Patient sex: F
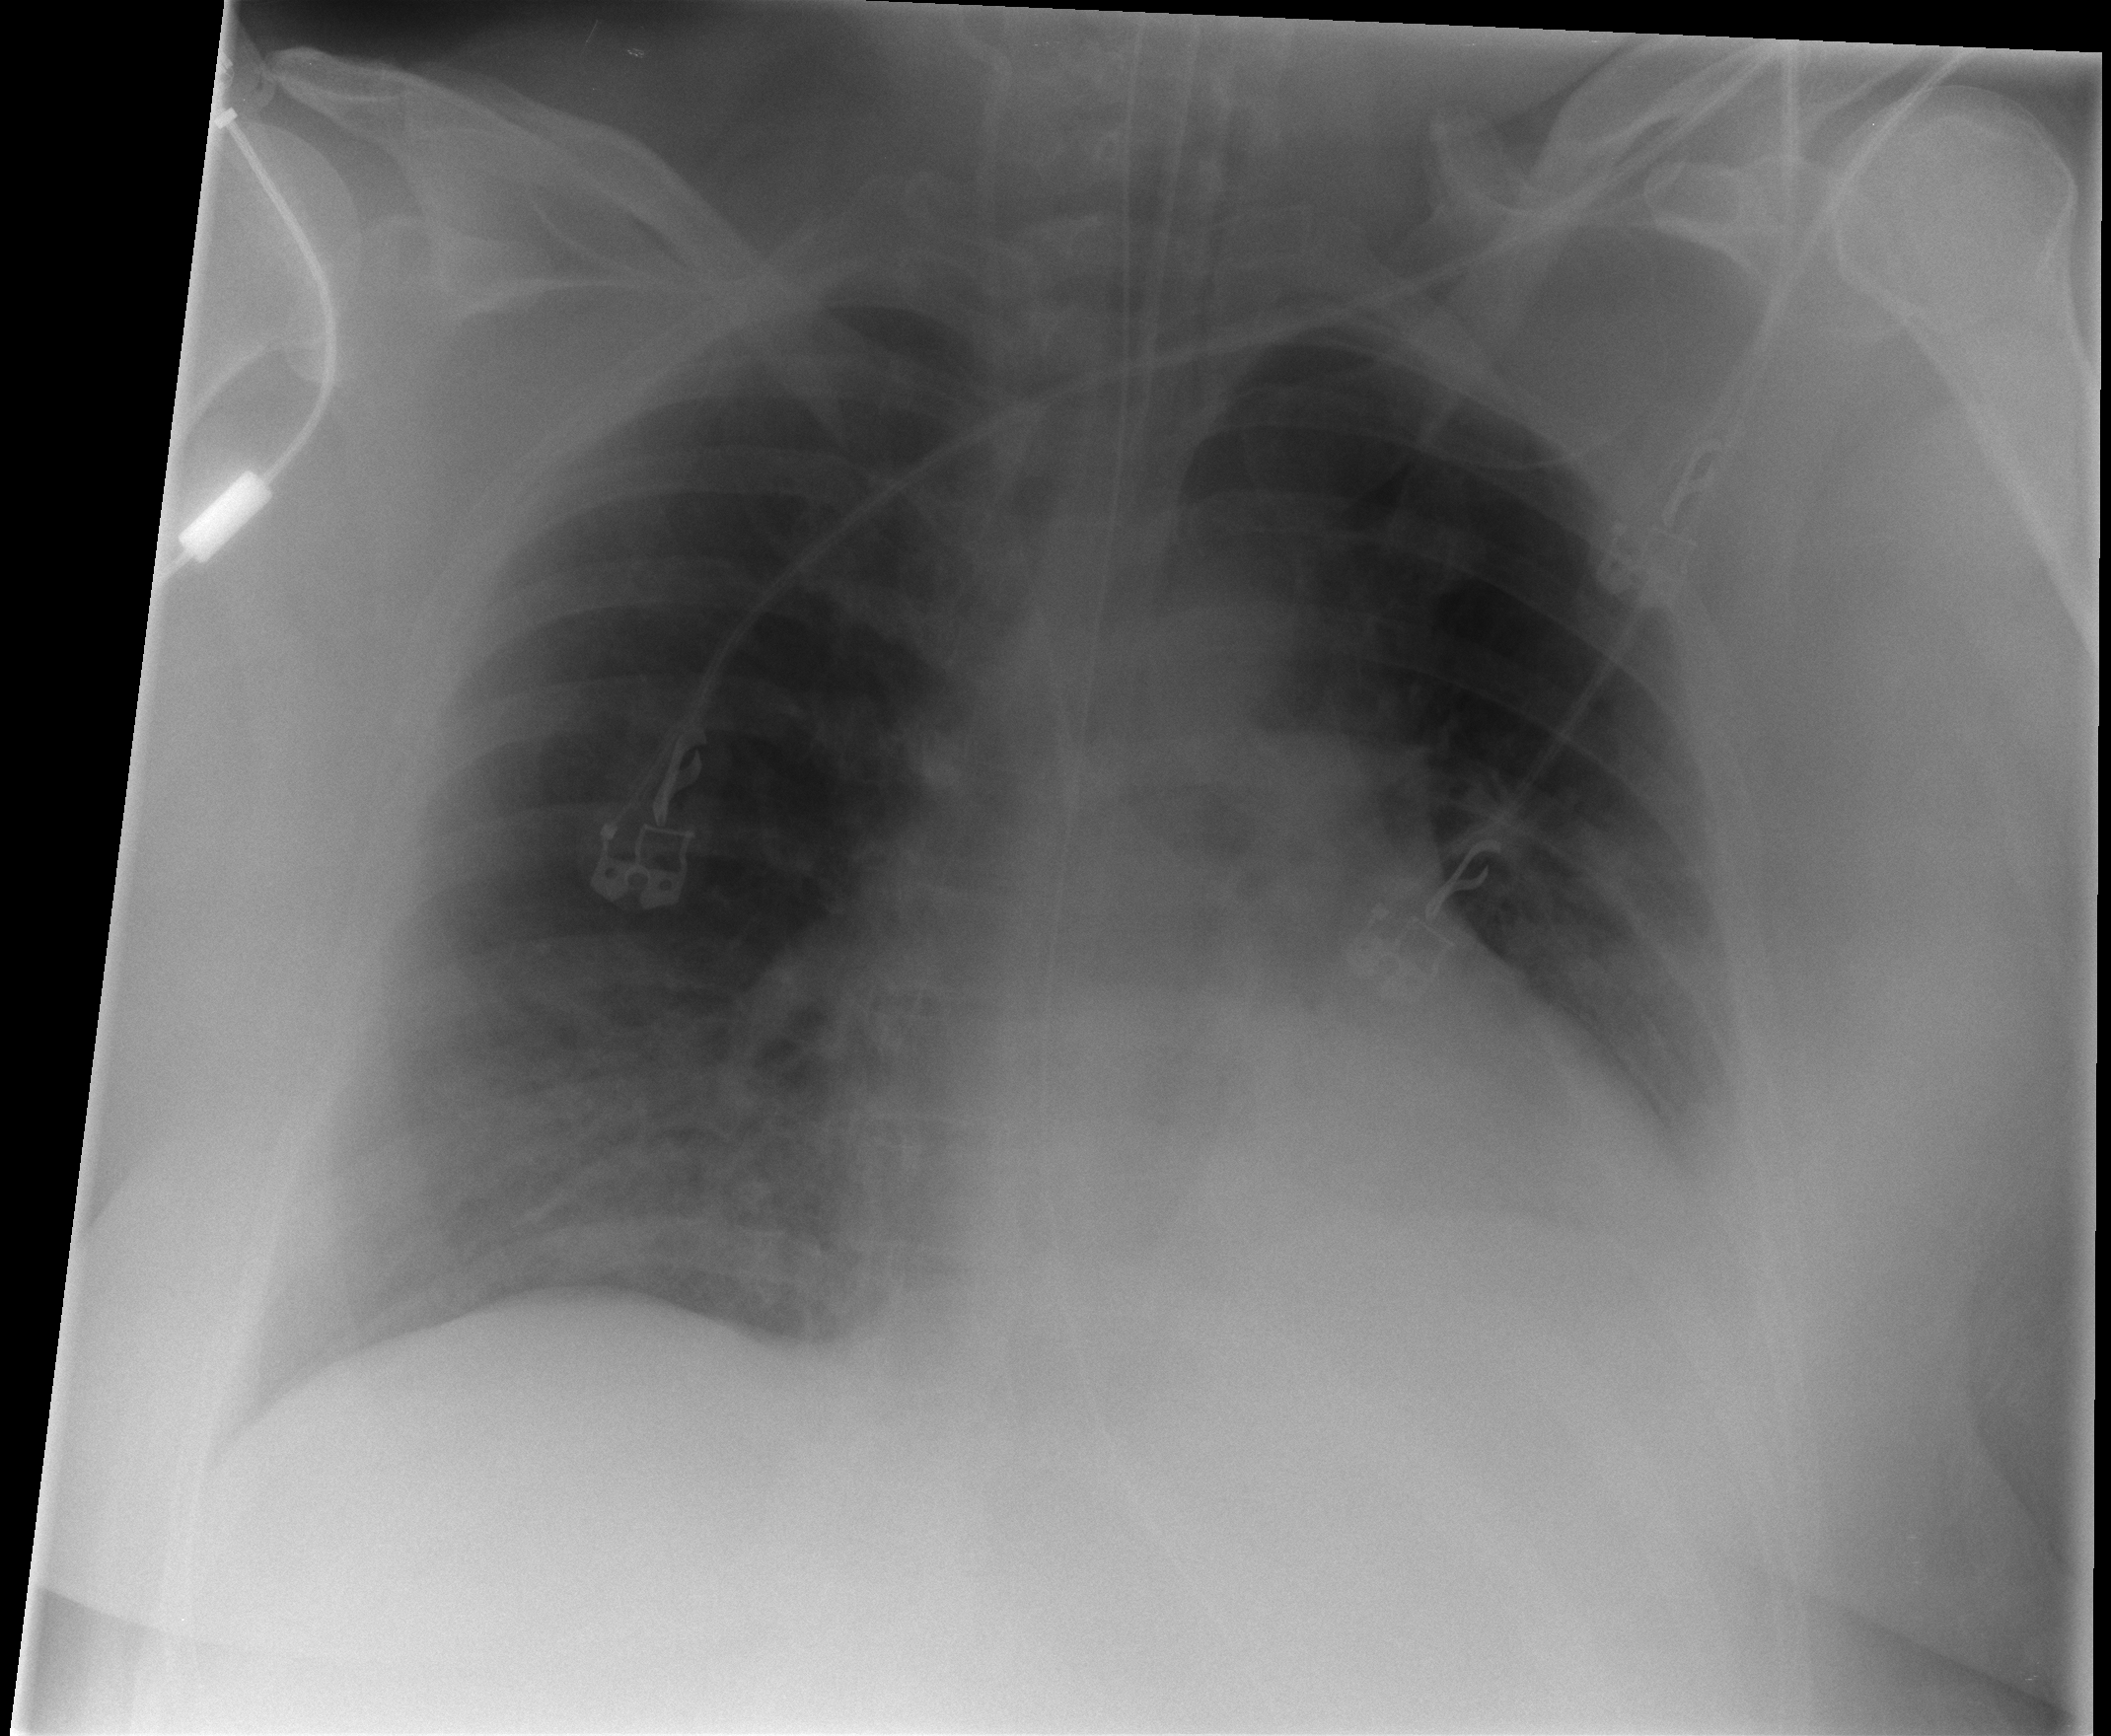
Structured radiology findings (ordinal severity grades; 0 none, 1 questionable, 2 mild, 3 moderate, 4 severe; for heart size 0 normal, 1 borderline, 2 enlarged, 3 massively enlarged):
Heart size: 2
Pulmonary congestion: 1
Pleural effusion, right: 0
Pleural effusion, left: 2
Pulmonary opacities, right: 1
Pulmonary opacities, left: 2
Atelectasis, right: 1
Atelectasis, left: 2